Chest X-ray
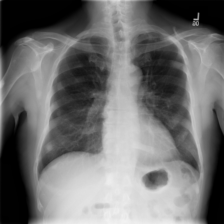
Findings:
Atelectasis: negative
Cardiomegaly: negative
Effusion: negative
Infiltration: negative
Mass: negative
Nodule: negative
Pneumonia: negative
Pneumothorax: negative
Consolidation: negative
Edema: negative
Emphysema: negative
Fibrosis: negative
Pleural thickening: negative
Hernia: negative